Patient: sex F, age 63
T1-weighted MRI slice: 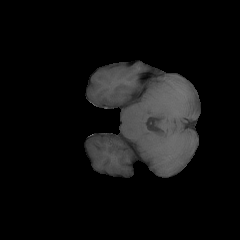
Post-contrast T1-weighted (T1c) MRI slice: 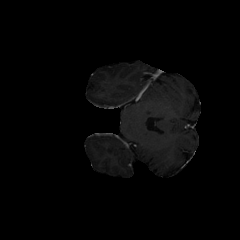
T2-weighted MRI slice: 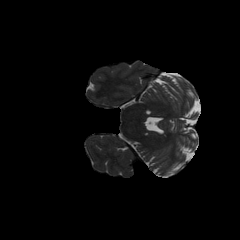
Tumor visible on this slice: no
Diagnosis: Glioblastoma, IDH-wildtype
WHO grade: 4